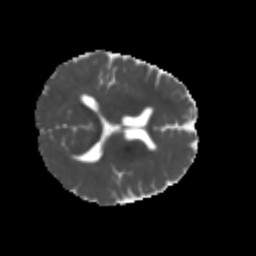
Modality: MD
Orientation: axial
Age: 6
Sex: male
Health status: healthy